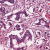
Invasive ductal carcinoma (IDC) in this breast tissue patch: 1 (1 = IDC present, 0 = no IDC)